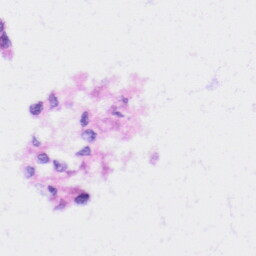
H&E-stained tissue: Liver